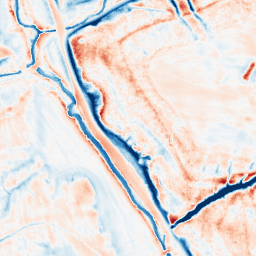
Category: trend_removal
Decomposition family: local_polynomial
Decomposition parameters: window_size: 21
degree: 2
Upsampling method: quintic
Upsampling parameters: scale: 2
Upsampling scale: 2